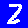
Digit: 2